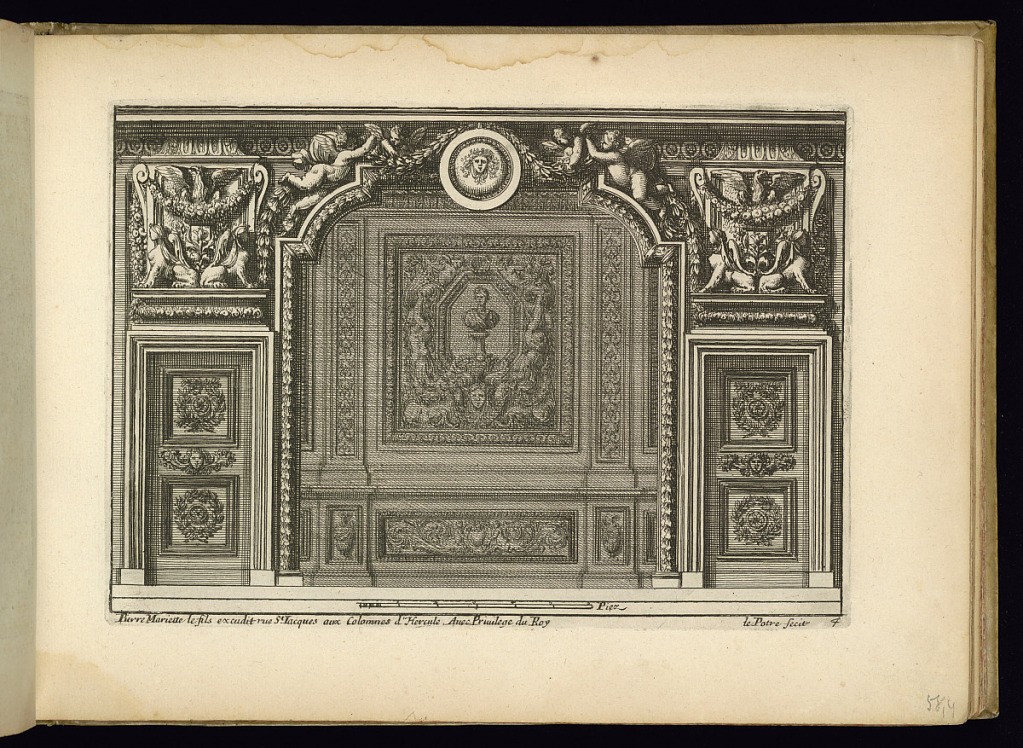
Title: Alcove Design
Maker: Jean Le Pautre, French, 1618–1682
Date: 1655–57
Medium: Etching on laid paper
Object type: Print
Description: An alcove featuring a tapestry on the back wall with a portrait bust on a plinth and ornately sculpted paneling and moldings, including doors flanking the alcove with overdoors featuring eagles, festoons and sphynx. The paneling and moldings feature scrolling leaves, rosettes, mascarons (masks), flying putti, a medallion portrait of Apollo, festoons of leaves, and cornucopias. The plate is signed, numbered and includes a scale below.